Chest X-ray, AP view. Patient: 69 years old, sex M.
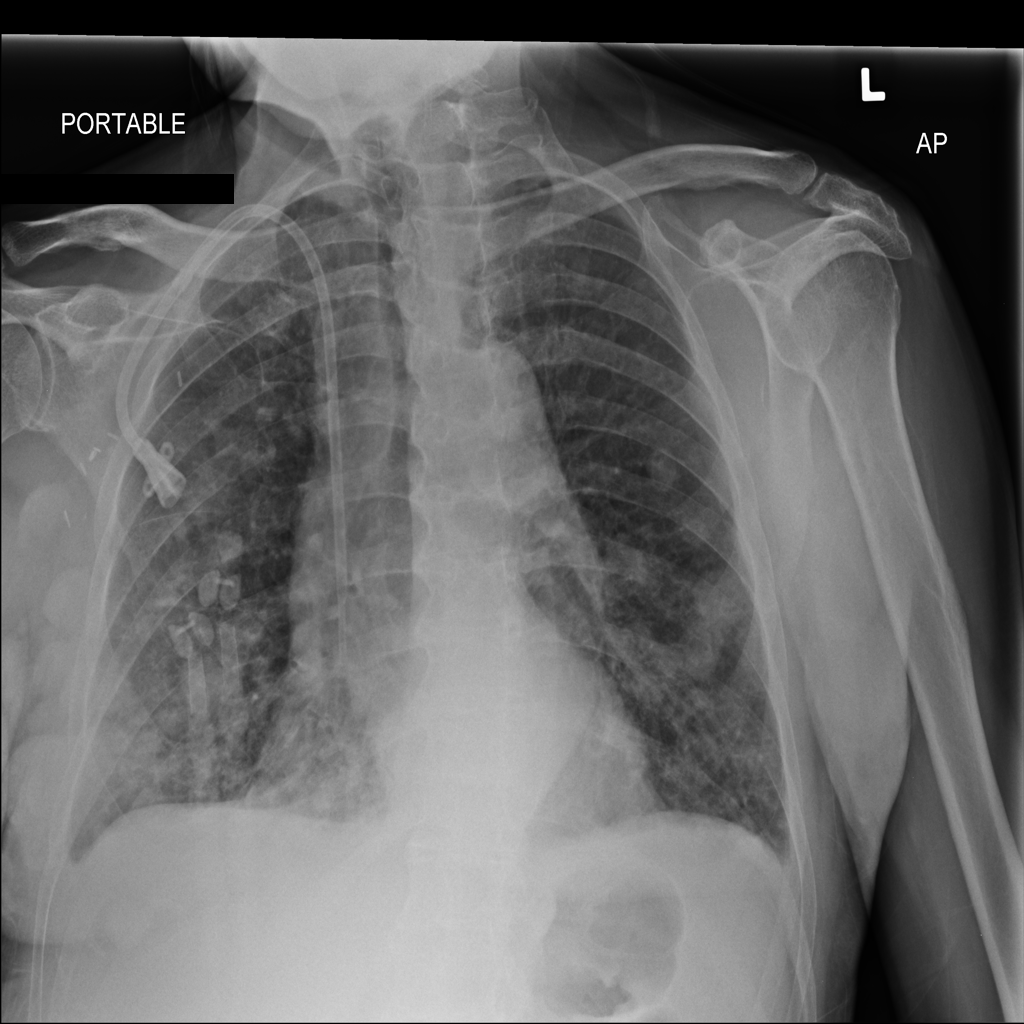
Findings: Mass